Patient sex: M
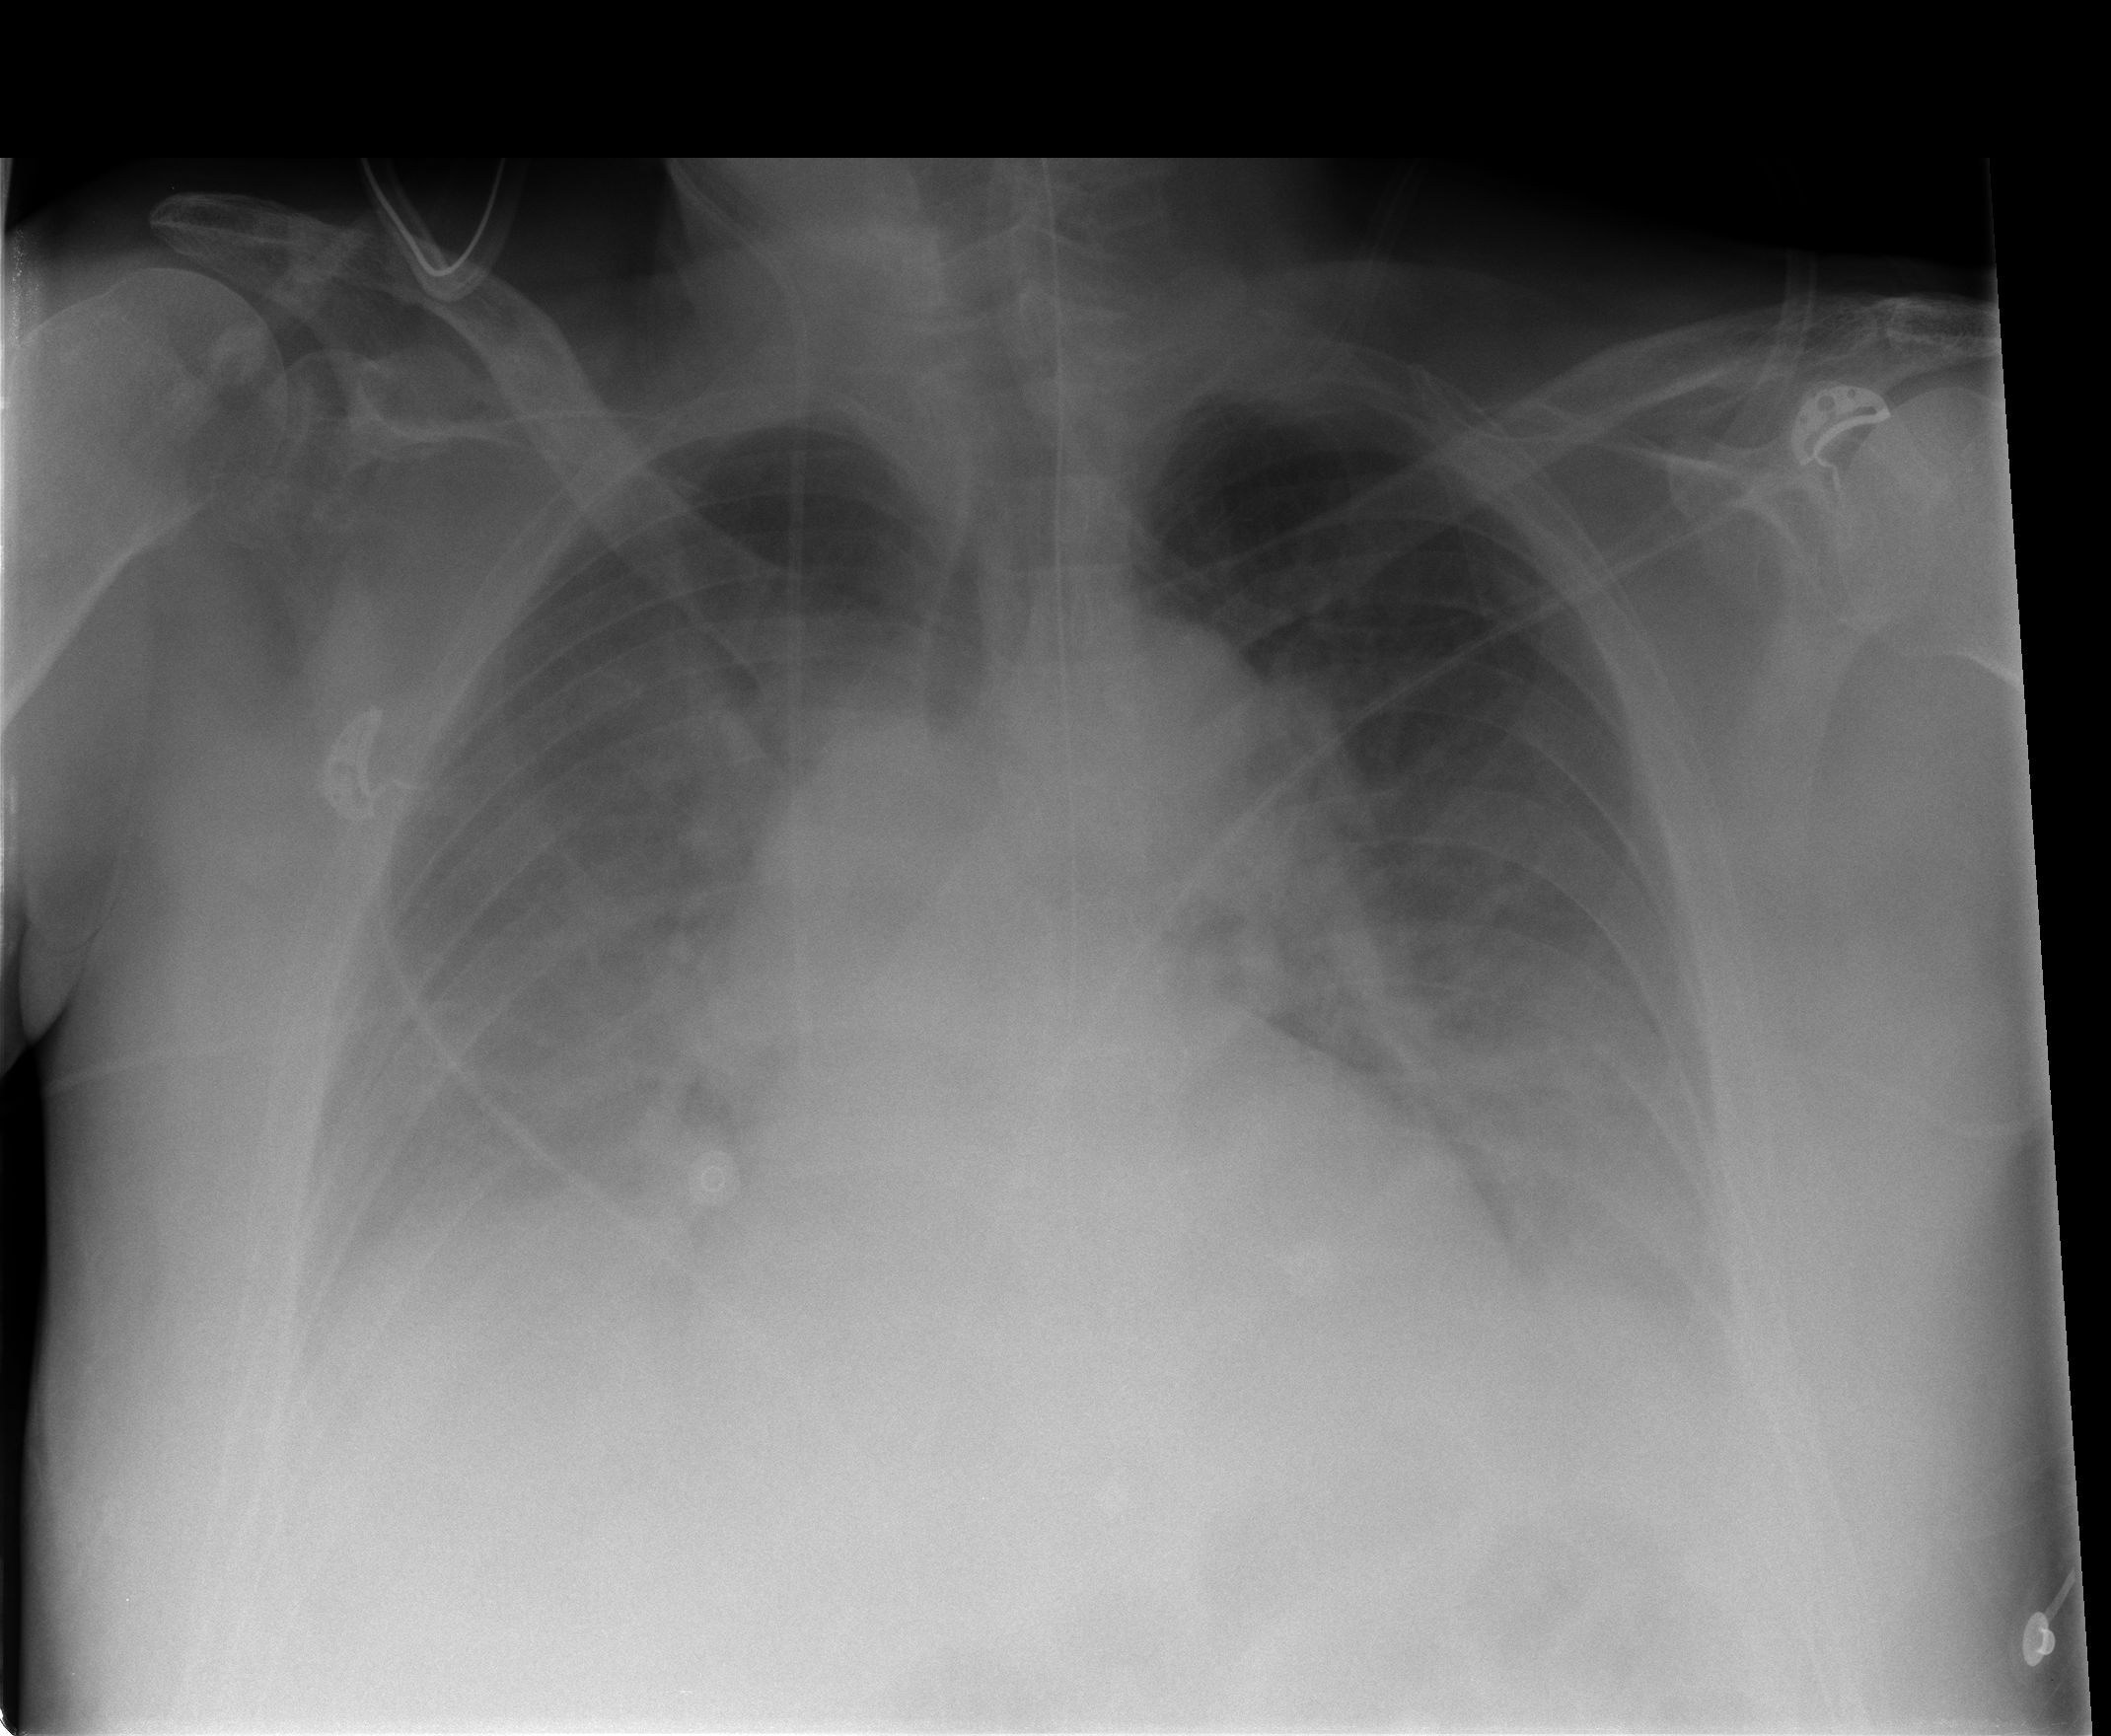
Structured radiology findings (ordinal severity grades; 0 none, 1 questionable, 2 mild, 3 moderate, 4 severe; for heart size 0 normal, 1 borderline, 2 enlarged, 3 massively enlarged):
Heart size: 1
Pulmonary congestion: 0
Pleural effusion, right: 3
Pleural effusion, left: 2
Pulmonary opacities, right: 0
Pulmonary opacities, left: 0
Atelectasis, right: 3
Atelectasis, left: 2